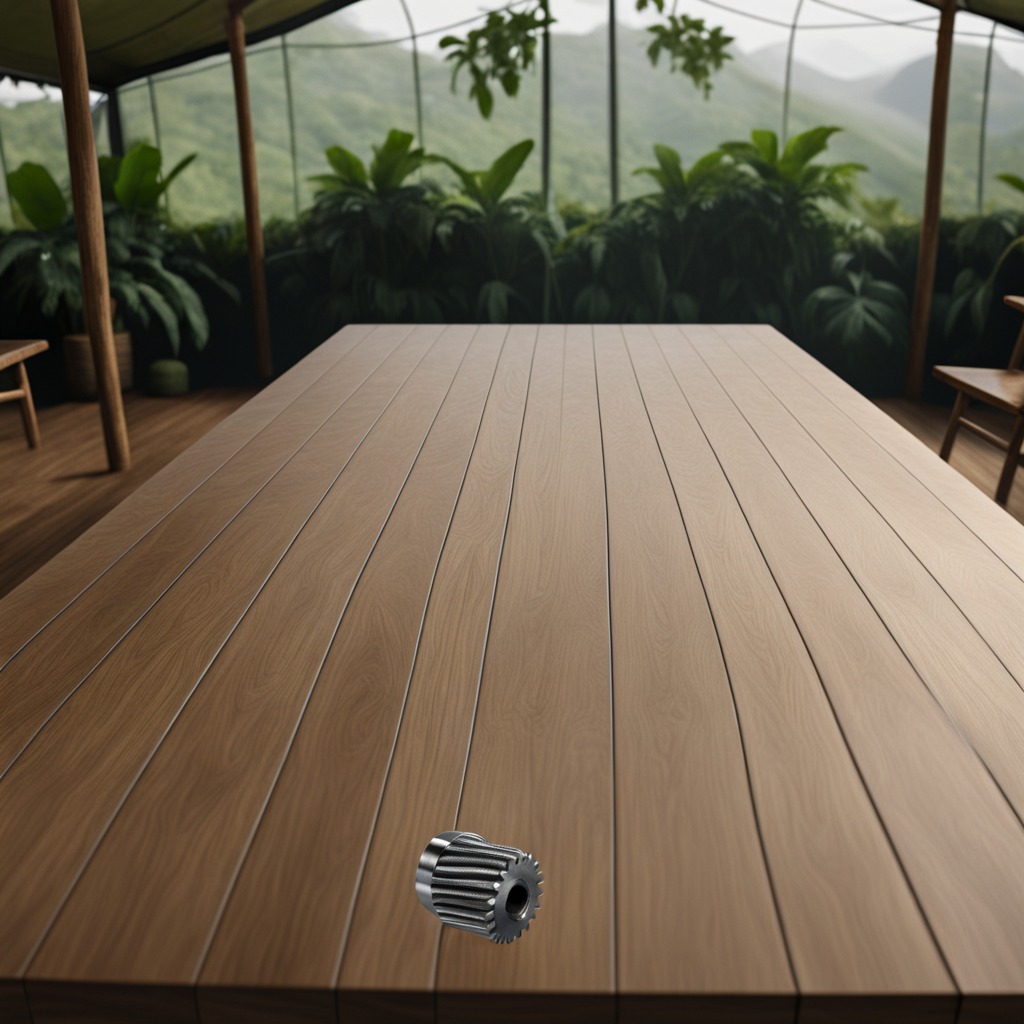
A steel gear with teeth is lying on a wooden table inside a jungle field workshop tent humid ambient light worn but